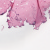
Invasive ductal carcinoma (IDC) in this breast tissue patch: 0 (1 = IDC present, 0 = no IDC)